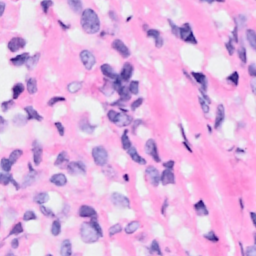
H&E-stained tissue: Breast